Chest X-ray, PA view. Patient: 54 years old, sex M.
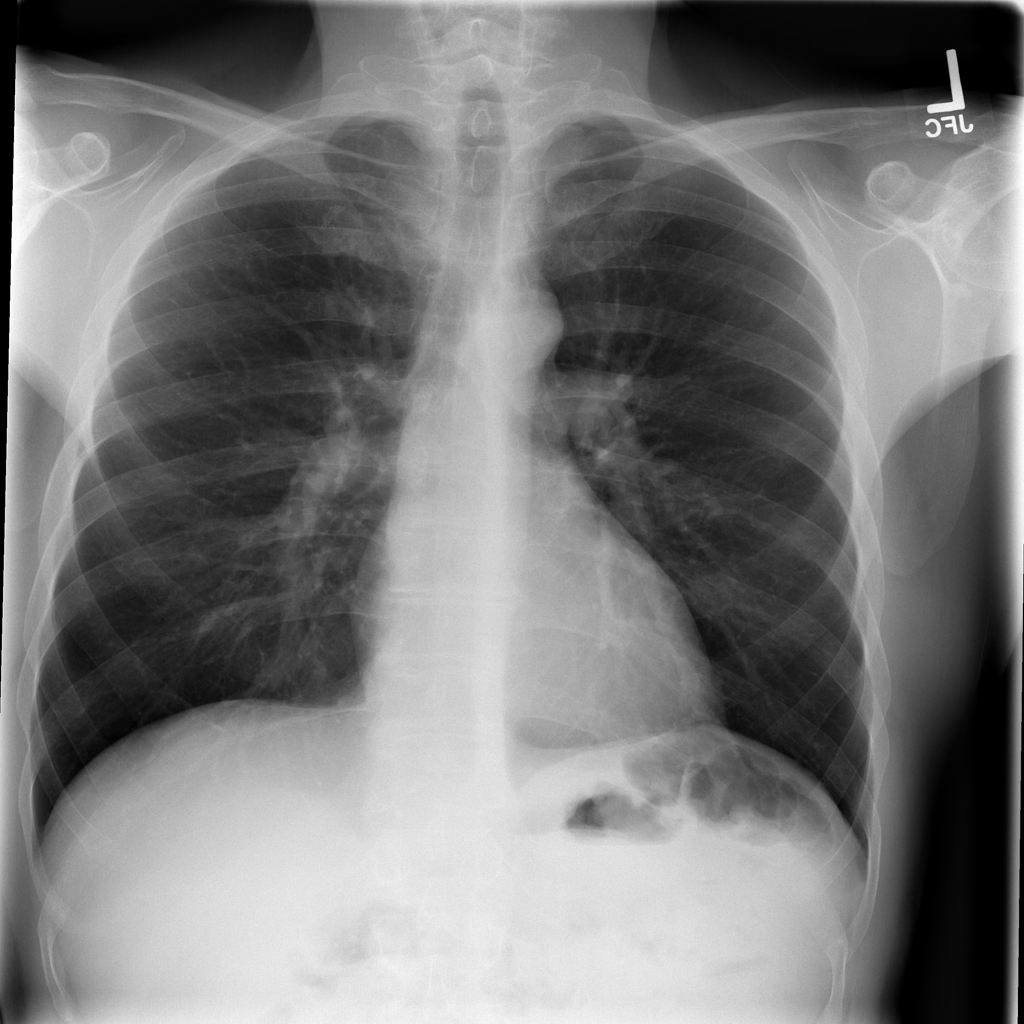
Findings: No Finding